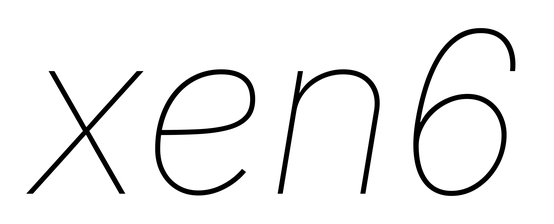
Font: Inter-Italic_Thin_Italic